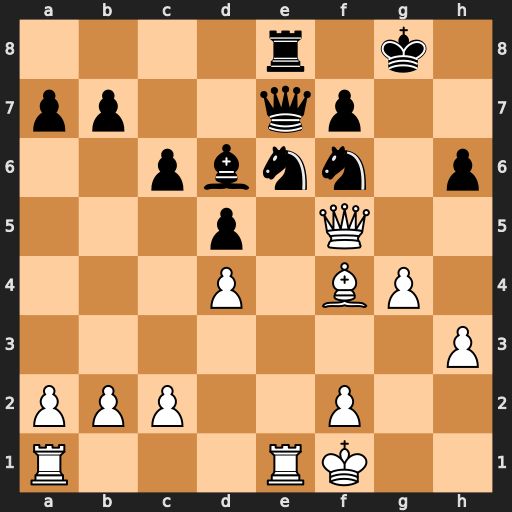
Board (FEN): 4r1k1/pp2qp2/2pbnn1p/3p1Q2/3P1BP1/7P/PPP2P2/R3RK2
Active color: w
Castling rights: -
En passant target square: -
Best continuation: Bxd6 Qxd6 Qxf6 Qh2 Qf3